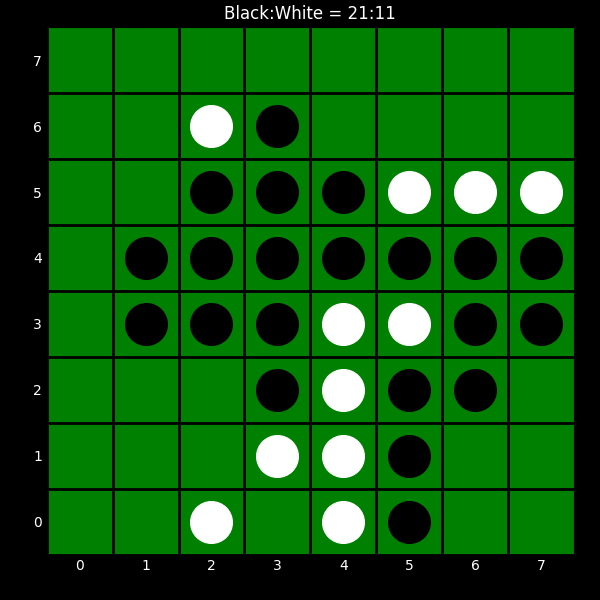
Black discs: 21
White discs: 11